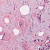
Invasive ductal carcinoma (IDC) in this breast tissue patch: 1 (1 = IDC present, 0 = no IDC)